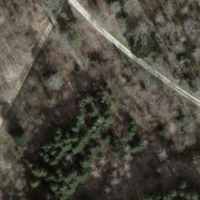
EUNIS habitat code: 44
Species observed at this site:
Silene dioica